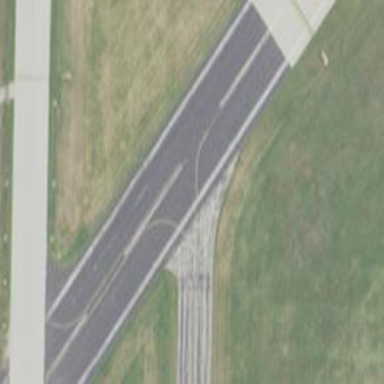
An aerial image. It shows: View of taxiway at the airport.